Question: When I perform the following SELECT statement:
'''
SELECT startdate
,enddate
,invoicenumber
,vendornumber
,upc
,store
,cost
,allowance
,reason
,row_number() over(partition by upc order by startdate desc) as rownum
FROM db.table
WHERE StartDate=DATE'2014-01-01'
AND EndDate=DATE'2014-01-01'
AND InvoiceNumber IS NULL
AND VendorNumber='2505'
AND UPC='<PHONE>'
AND Store IS NULL
AND Cost=1.01
AND Allowance IS NULL
'''
I get 2 results:

How do I update the UPC on the first row only?
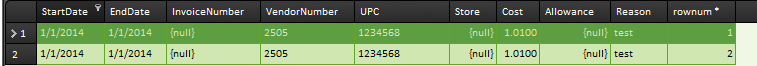
Answer: You can solve proble in 3 steps
'''
--1) create volatile table with one row you need
create MULTISET volatile table t_tc_temp as
(SELECT startdate ,enddate ,invoicenumber ,vendornumber
,upc ,store ,cost ,allowance,reason
FROM db.table
WHERE StartDate=DATE'2014-01-01'
AND EndDate=DATE'2014-01-01'
AND InvoiceNumber IS NULL
AND VendorNumber='2505'
AND UPC='<PHONE>'
AND Store IS NULL
AND Cost=1.01
AND Allowance IS NULL
group by 1,2,3,4,5,6,7,8,9)
with data NO PRIMARY INDEX ON COMMIT PRESERVE ROWS;
-- 2) delete duplicated rows
delete from db.table where -- .... yor conditions
--- 3) insert one row from volatile tabel
insert into db.table
(select t.* from t_tc_temp t
-- insert updated row for example
union
SELECT startdate ,enddate ,invoicenumber ,vendornumber
,1111 ,store ,cost ,allowance,reason from t_tc_temp t2 )
'''
P.S.
or you can create 'SET' volatile table with 'Primary Index' and withou group by, cause 'set' table checks duplicates